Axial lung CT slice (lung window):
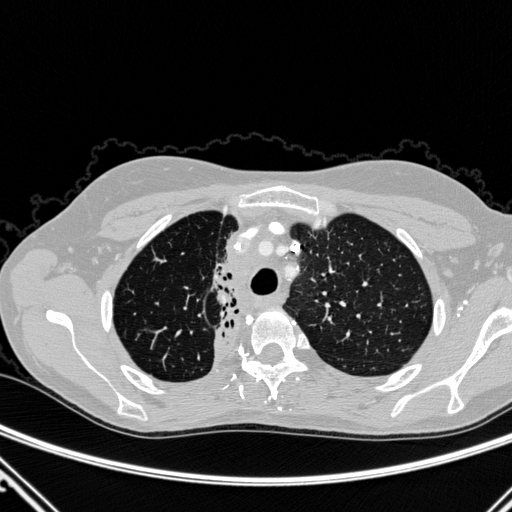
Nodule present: no